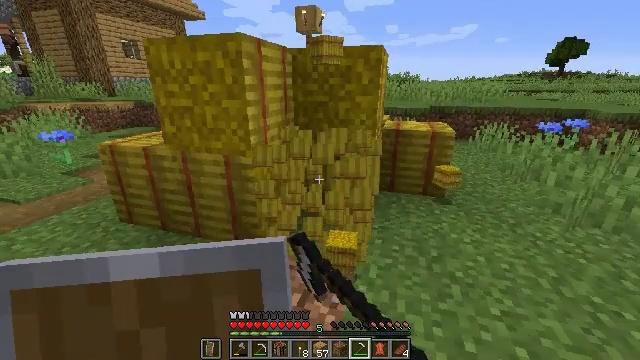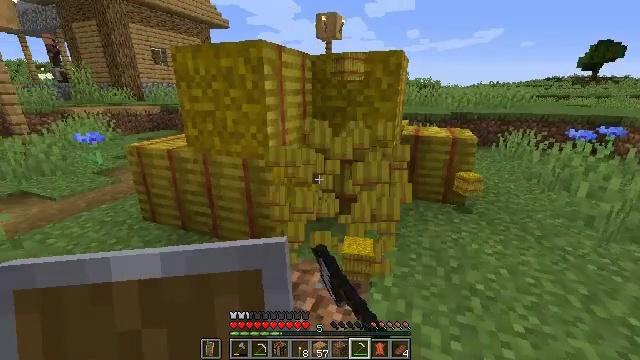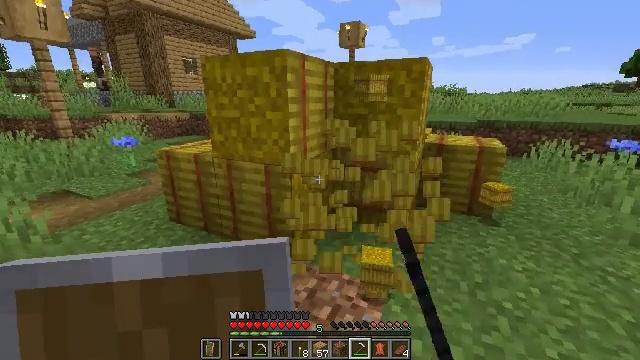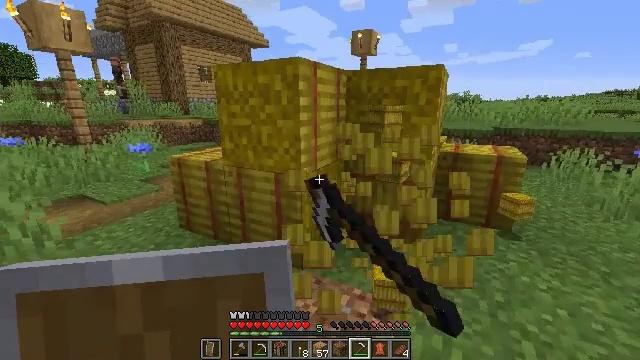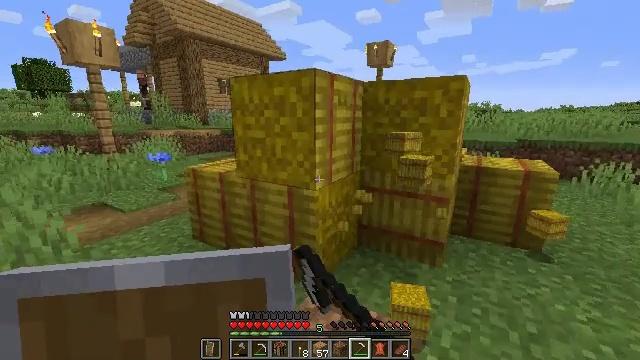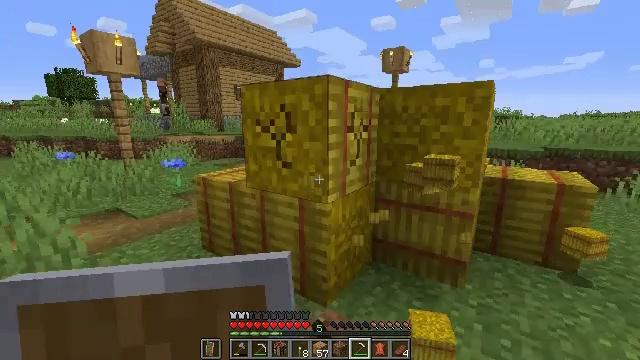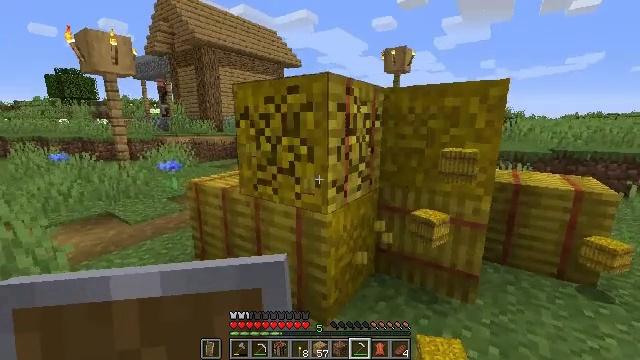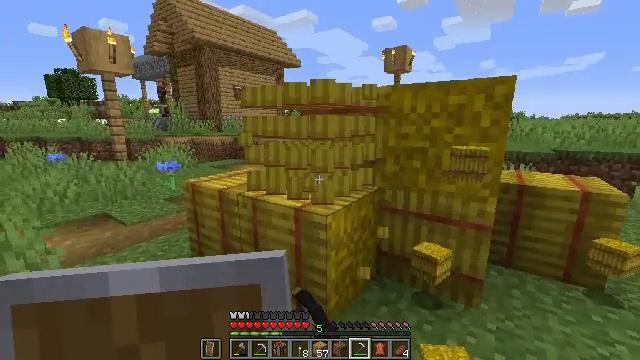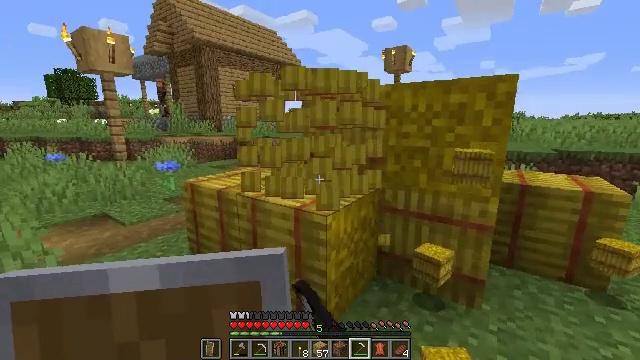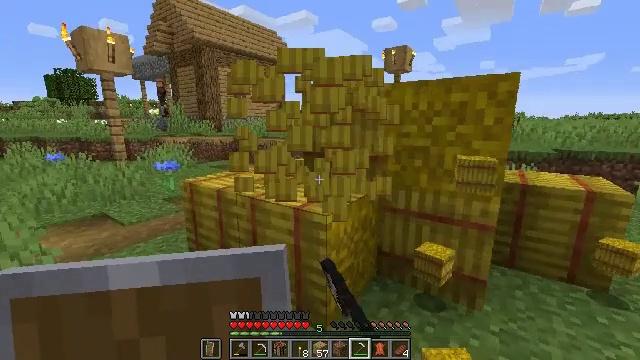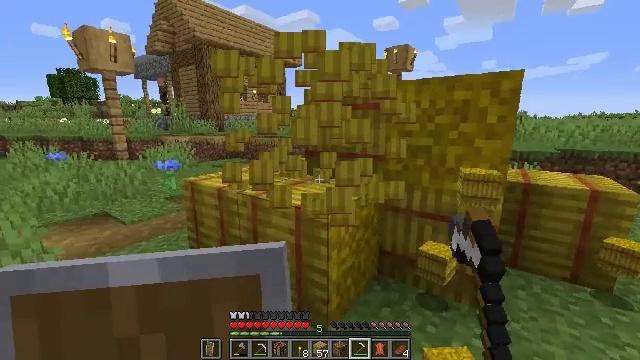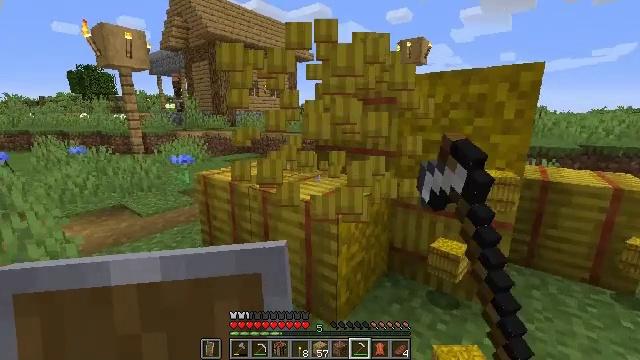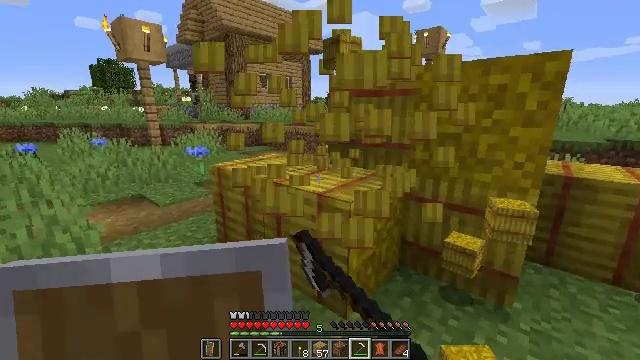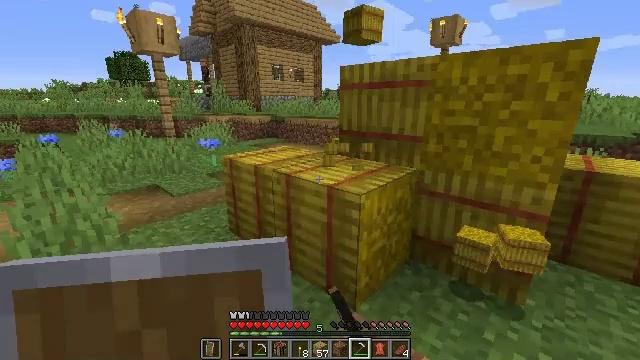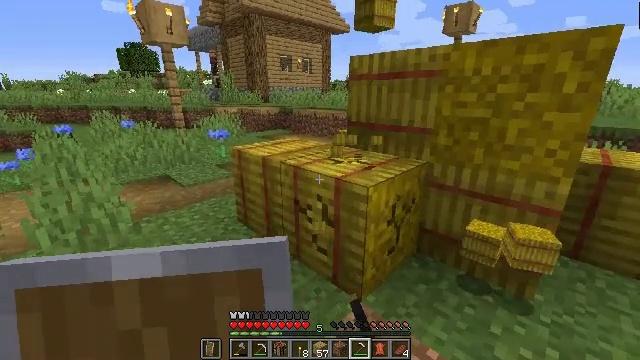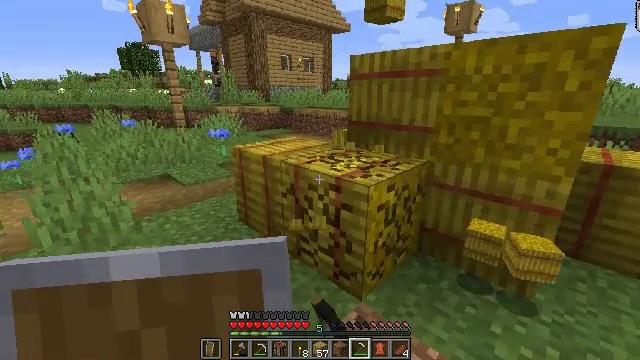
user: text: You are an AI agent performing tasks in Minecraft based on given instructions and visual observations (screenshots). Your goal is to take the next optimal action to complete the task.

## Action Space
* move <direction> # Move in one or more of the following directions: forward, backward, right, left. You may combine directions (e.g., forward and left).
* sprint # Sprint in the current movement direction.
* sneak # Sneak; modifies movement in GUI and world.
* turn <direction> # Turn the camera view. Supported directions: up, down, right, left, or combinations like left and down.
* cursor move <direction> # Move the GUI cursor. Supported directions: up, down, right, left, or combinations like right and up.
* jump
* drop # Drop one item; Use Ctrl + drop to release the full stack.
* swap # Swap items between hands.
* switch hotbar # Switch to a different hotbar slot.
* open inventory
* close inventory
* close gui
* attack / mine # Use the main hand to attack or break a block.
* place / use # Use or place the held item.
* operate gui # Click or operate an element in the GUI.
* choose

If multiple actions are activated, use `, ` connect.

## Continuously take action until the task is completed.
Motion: motion action
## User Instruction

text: Gather hay blocks from the farm.
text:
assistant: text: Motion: turn left and up, attack / mine
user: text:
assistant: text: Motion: turn left and up, attack / mine
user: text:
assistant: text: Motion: move forward, turn left and up, attack / mine
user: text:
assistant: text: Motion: move forward, turn left and up, attack / mine
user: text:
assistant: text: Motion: move forward, turn left and up, attack / mine
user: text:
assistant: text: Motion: attack / mine
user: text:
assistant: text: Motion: attack / mine
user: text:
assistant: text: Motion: attack / mine
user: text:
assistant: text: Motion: attack / mine
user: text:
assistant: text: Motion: attack / mine
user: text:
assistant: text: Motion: turn left and down, attack / mine
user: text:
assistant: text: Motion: turn left and down, attack / mine
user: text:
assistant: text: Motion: turn left and down, attack / mine
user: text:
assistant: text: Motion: turn left and down, attack / mine
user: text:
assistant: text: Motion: attack / mine
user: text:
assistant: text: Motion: attack / mine
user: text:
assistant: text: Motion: attack / mine
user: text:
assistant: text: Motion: attack / mine
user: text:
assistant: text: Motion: turn left and up, attack / mine
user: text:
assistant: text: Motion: turn left and up, attack / mine
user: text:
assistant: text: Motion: turn left, attack / mine
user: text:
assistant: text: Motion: move forward, attack / mine
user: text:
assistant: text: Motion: move forward, attack / mine
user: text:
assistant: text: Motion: move forward, attack / mine
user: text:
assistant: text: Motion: attack / mine
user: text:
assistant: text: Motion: attack / mine
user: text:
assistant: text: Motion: attack / mine
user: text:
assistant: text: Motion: attack / mine
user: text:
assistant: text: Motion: attack / mine
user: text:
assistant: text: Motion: move forward, turn right, attack / mine